Question: My app is suddenly unable to correctly display UIDatePickers. I'm using storyboards. The Datepickers are set to just display the date. They are cutting off the month, and also not even showing the days. There's a big space in the middle. I have tried cleaning the project, resetting the simulator, checking localization settings, and checking to see if dynamic type size was set. I'm using Xcode 5.1.1 but the same thing happens in the beta of Xcode 6. Any suggestions would be appreciated.

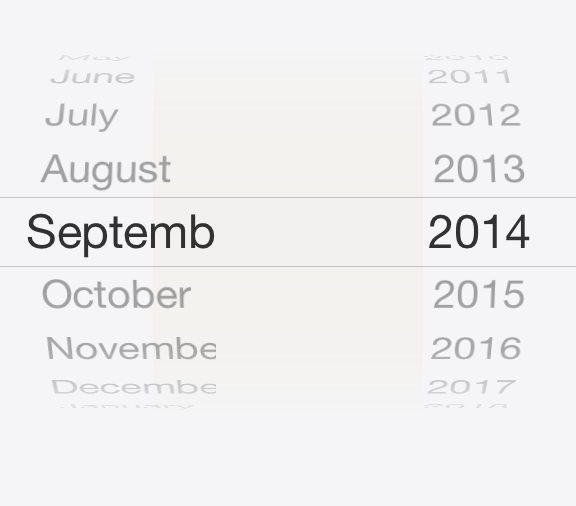
Answer: Ok, I figured it out. This happened as a result of trying to use UIAppearance on a tableView background color. This has nothing to do with tableViews on the face of it, but Apple must be using a tableView privately for the PickerViews. So, my attempt to set a UIAppearance via a category on a tableView background color seems to be doing something unexpected. Lesson learned. Don't try to use UIAppearance where they are not officially supported.